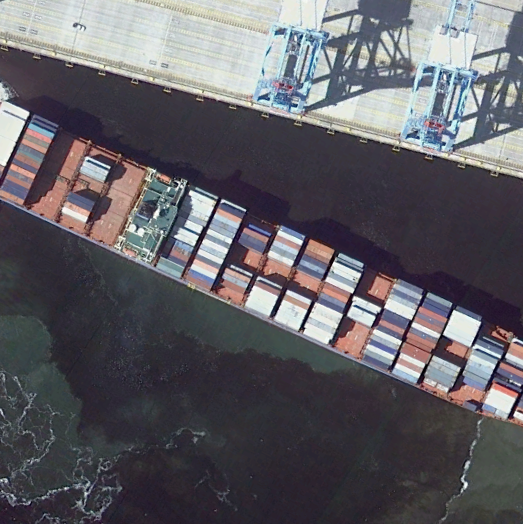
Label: Container_ship